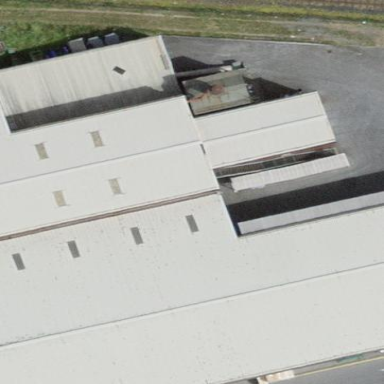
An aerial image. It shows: Industrial building.